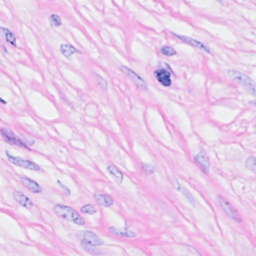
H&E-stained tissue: Breast